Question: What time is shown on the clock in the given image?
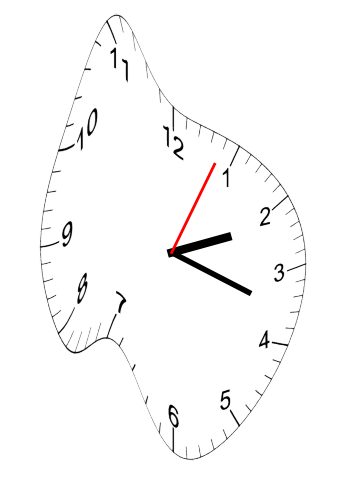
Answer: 02:18:04